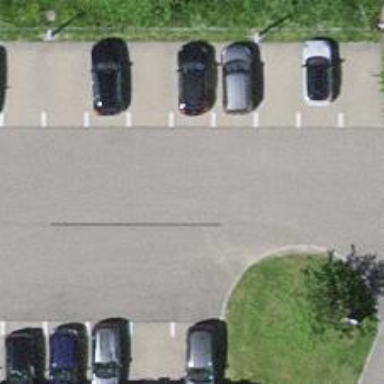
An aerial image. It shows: Road serving as parking aisle.